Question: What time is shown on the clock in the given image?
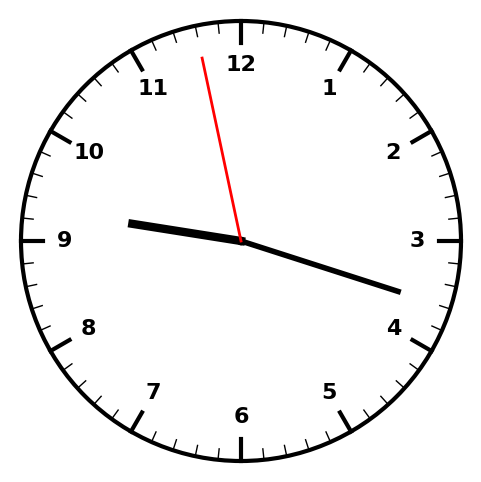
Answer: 09:17:58